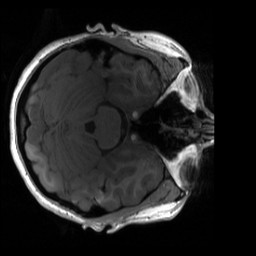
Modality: T1w
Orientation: axial
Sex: female